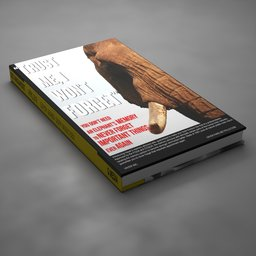
Label: tools